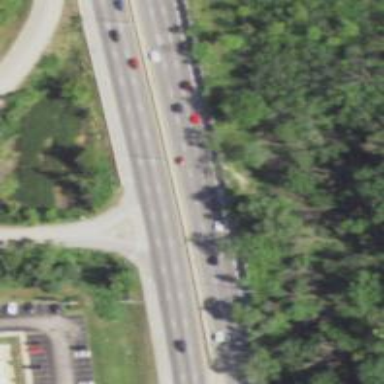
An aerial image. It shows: Trunk link highway.